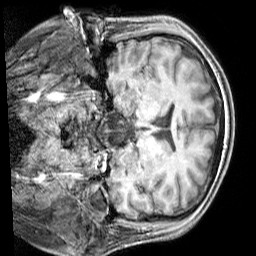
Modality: T1w
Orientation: coronal
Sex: male
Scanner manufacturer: siemens
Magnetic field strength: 3 T
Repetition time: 2.3 s
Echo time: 0.00226 s